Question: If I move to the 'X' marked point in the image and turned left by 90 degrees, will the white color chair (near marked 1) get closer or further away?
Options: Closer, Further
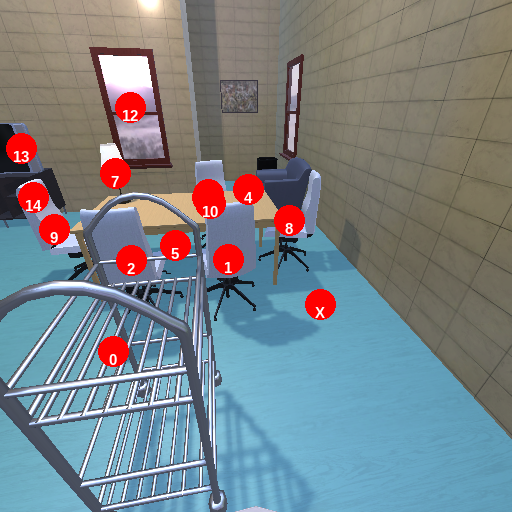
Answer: Closer